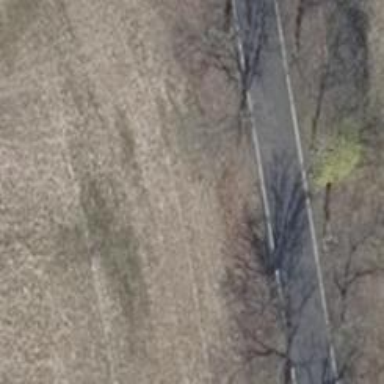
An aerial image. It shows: Row of deciduous broadleaved trees.